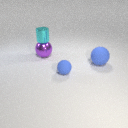
large blue rubber sphere to the right of small blue rubber sphere